Field crop: tomato
Growth stage: 1
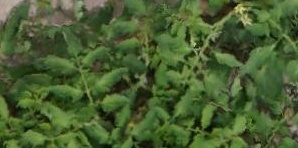
Species: tomato